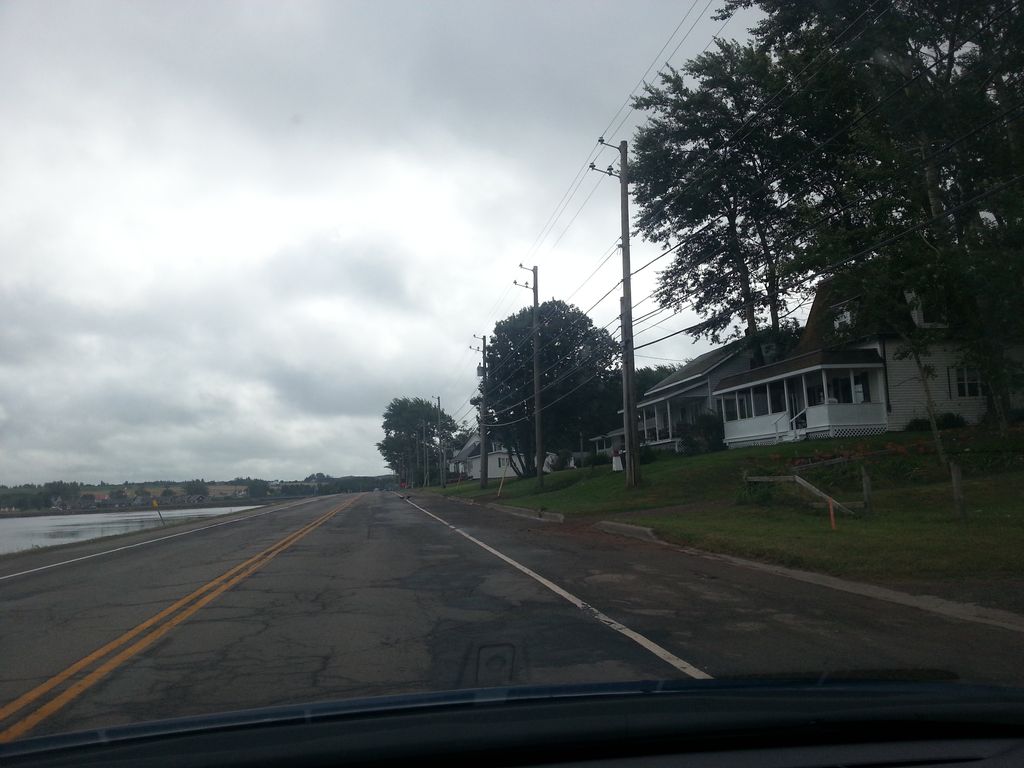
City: charlottetown